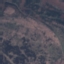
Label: HerbaceousVegetation